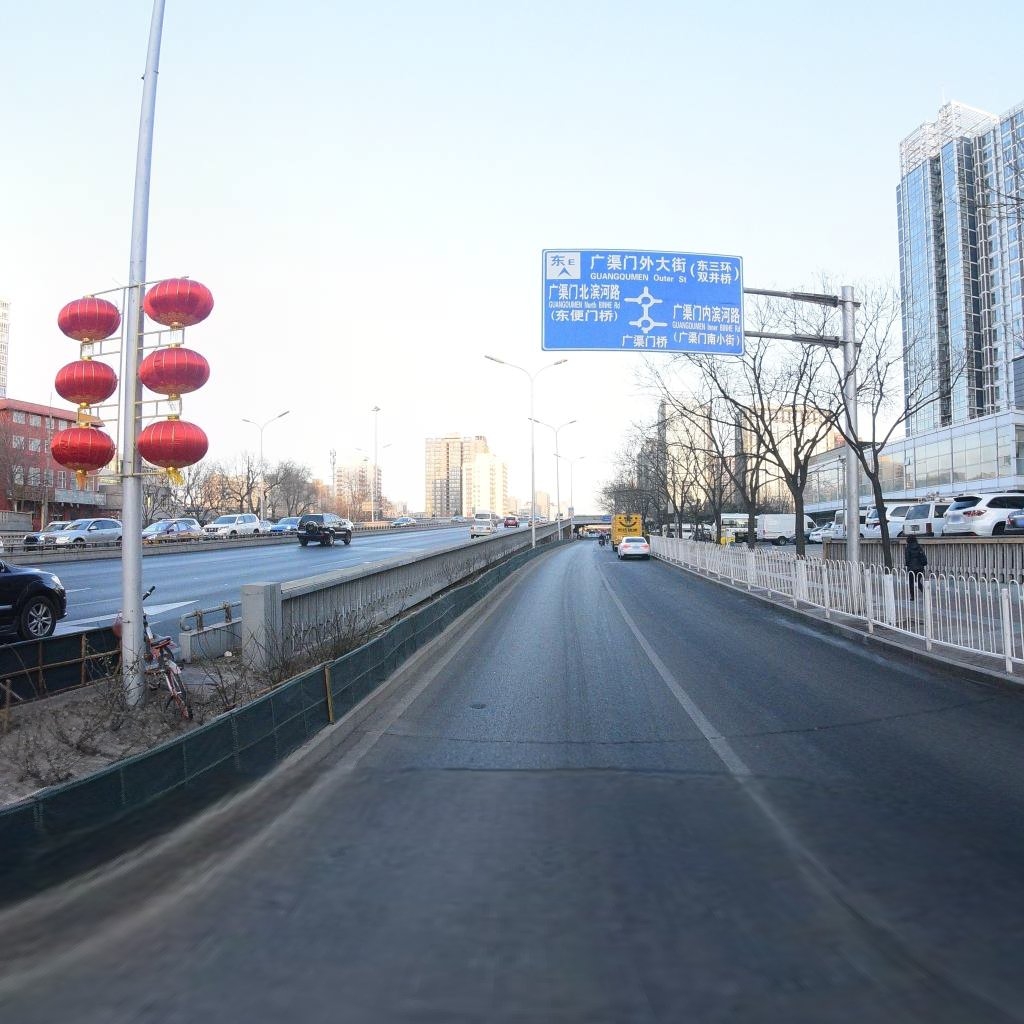
Region: Dongcheng
Road damage annotations: transverse crack